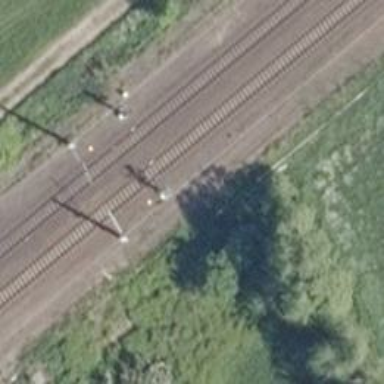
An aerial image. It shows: Railway signal.